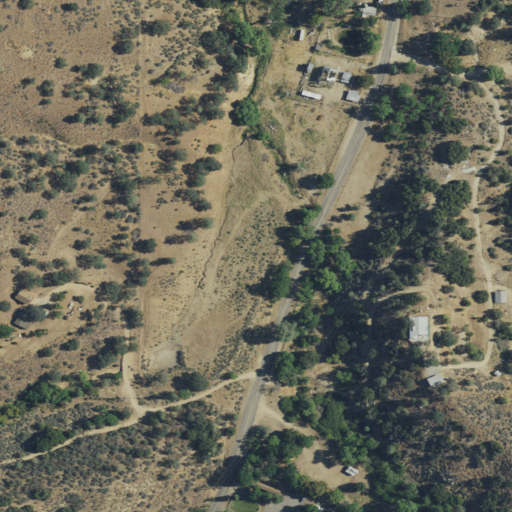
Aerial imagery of valley in California named Jenny Lind Canyon containing shrub, open development, grassland, and low intensity development